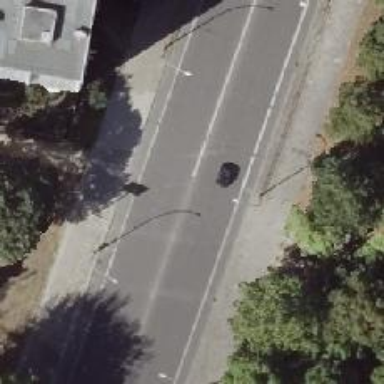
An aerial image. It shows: Tertiary road with asphalt surface. It has sidewalks on both sides and exclusive lane for cyclists.